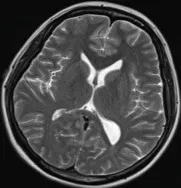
Magnetic resonance imaging. After treatments. Computed tomography suggested the edema was disappeared, and the subarachnoid hemorrhage was absorbed after treatments. Magnetic resonance imaging found T2 hypersignal was disappeared, and the DWI signal without hypersignal shadow.
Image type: radiology (mri)